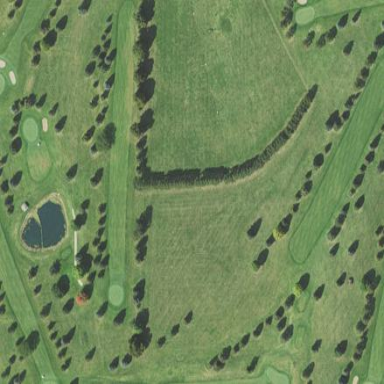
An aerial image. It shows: Golf course surrounded by greenery.